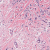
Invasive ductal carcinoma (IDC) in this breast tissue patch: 1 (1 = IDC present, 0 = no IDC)